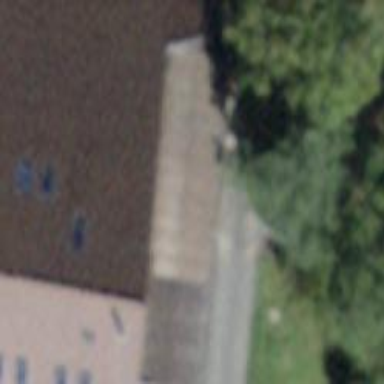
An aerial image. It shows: Farm building.